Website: walmart
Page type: account-selection
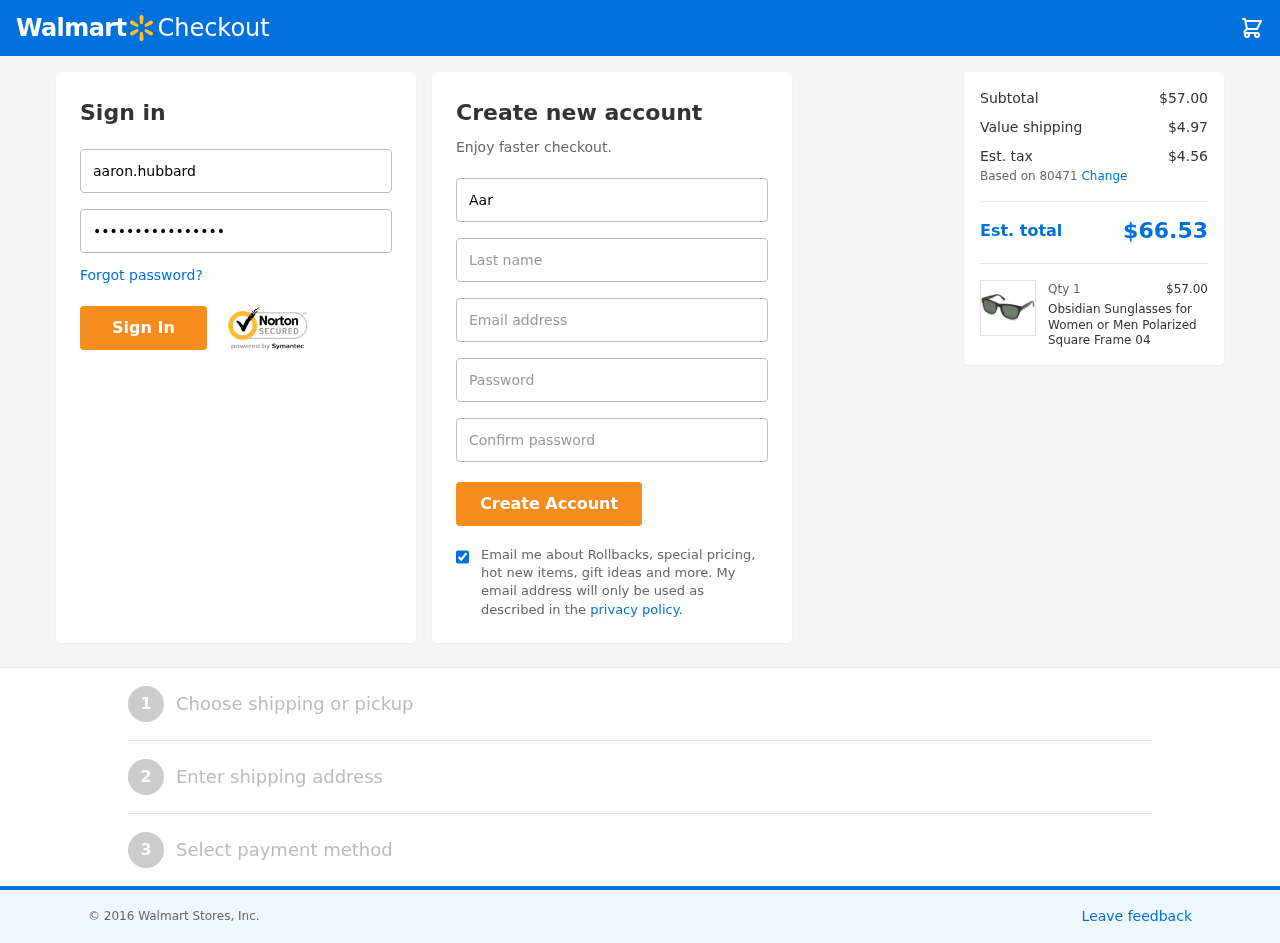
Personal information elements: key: PII_EMAIL
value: aaron.hubbard@hotmail.com
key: PII_FIRSTNAME
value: Aaron
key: PII_LASTNAME
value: Hubbard
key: PII_LOGIN_USERNAME
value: aaron.hubbard
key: PII_POSTCODE
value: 80471
Product elements: key: PRODUCT1_NAME
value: Obsidian Sunglasses for Women or Men Polarized Square Frame 04
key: PRODUCT1_PRICE
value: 57
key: PRODUCT1_QUANTITY
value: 1
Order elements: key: ORDER_SUBTOTAL
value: $57.00
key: ORDER_SHIPPING_COST
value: $4.97
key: ORDER_TAX
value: $4.56
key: ORDER_TOTAL
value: $66.53